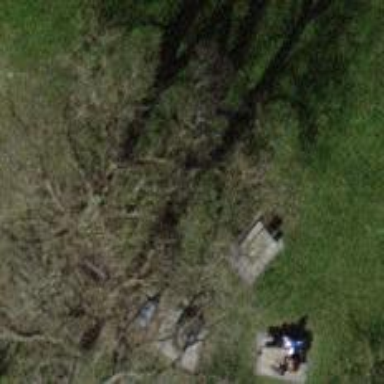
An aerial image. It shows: Picnic table located in leisure land area.